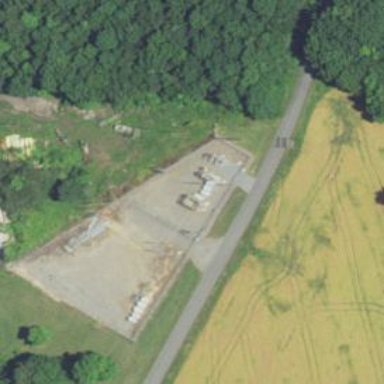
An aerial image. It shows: Industrial substation surrounded by fence.